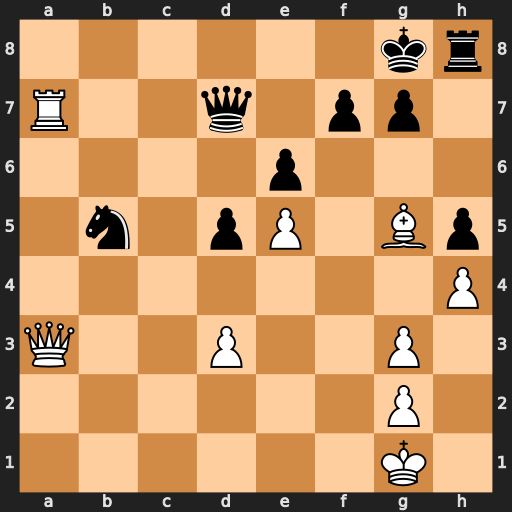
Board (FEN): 6kr/R2q1pp1/4p3/1n1pP1Bp/7P/Q2P2P1/6P1/6K1
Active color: w
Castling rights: -
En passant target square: -
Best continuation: Ra8+ Kh7 Rxh8+